Interaction volume radius: 5 \u00c5
Interaction volume height: 45 \u00c5
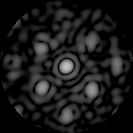
Disorder parameter: 0.4028